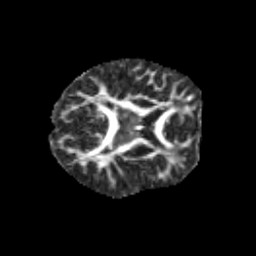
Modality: FA
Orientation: axial
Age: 9
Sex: male
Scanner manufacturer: siemens
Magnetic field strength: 3 T
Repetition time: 3.8 s
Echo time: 0.07 s